Interaction volume radius: 10 \u00c5
Interaction volume height: 15 \u00c5
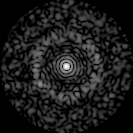
Disorder parameter: 0.8314